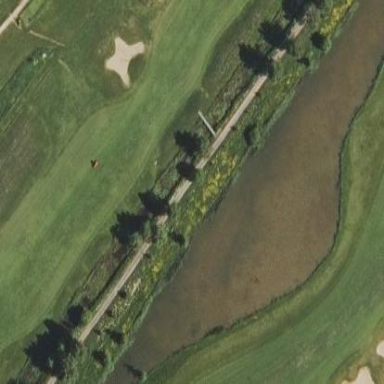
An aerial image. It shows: Water hazard in golf course. The hazard is natural water feature.